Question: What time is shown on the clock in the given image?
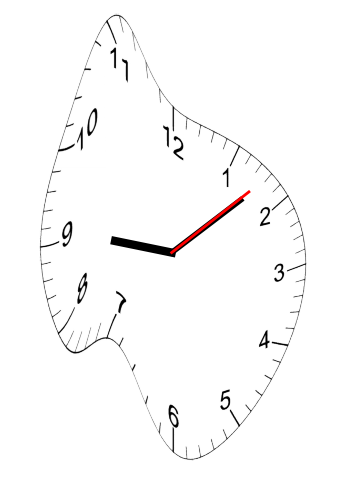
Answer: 09:08:08